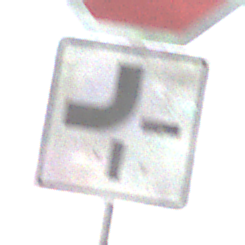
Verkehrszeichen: VerlaufVorfahrtsstrasse2
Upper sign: Stop
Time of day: Night
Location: Outdoor (Nature)
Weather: Overcast
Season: NotSpecified
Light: Artificial